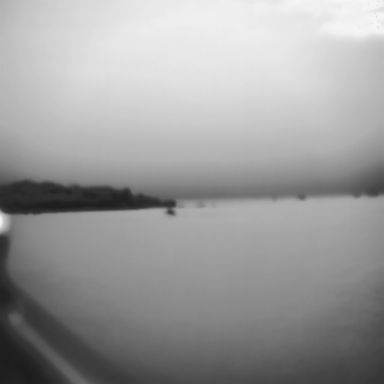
There is a canoe in the infrared image.